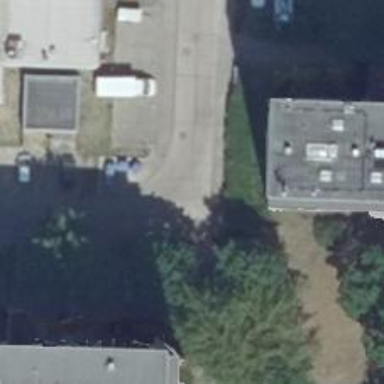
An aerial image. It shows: Residential road with concrete plates surface and sidewalks on both sides. Perpendicular parking lane on the left side.